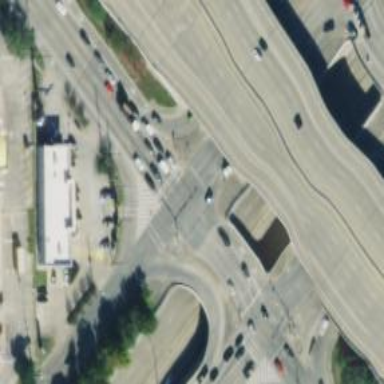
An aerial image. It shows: Secondary road with frontage road and bridge.